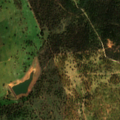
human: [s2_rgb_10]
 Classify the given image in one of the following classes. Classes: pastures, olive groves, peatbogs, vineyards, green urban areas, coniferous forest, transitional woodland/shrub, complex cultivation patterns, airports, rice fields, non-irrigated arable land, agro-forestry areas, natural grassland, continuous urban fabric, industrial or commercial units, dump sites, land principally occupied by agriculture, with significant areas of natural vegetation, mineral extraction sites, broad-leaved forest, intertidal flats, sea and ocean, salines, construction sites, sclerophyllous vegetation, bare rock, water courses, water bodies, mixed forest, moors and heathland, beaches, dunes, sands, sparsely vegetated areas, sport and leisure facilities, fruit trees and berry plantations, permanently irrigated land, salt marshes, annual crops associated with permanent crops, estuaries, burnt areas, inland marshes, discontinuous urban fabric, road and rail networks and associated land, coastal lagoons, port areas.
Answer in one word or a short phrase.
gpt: non-irrigated arable land, agro-forestry areas, broad-leaved forest